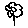
Label: flower